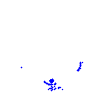
Particle: kaon